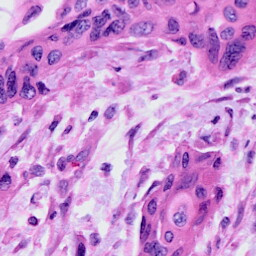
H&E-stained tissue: Cervix